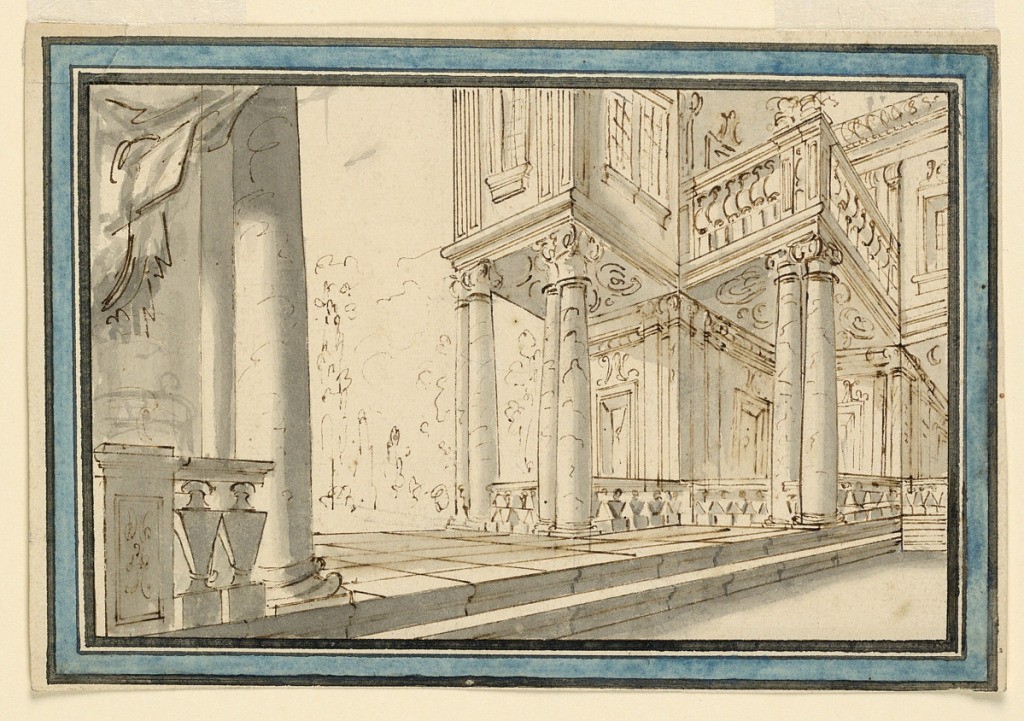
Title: Stage Design: Atrium of a Villa
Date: late 18th century
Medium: Pen and ink, brush and gray, blue watercolor, graphite on paper; verso: graphite
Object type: Drawing
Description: Horizontal format. Architectural stage design with a view of the corners. Two steps are leading up to the level of the ground floor; it is paved, and bordered by balustrades which connect the columns supporting the upper story. A piece of drapery is in the upper left corner. Framed by black lines and stripes, and a blue one. Verso, vertically: rough pencil sketch of a standing and two sitting men. A fourth man is only partly visible.